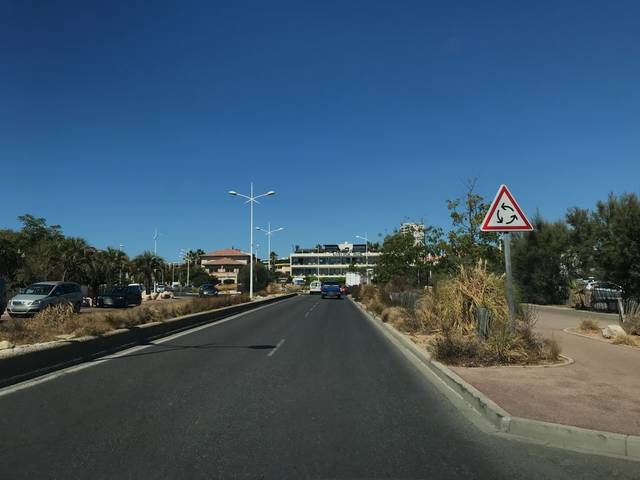
Region: France
Coordinates: 43.081, 5.895